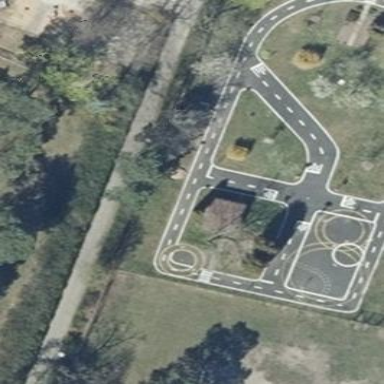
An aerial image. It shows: Recreation ground with traffic park amenity.